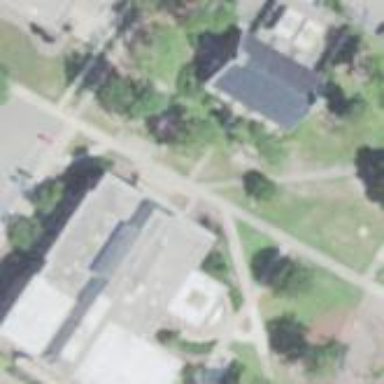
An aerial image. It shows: View of university building.